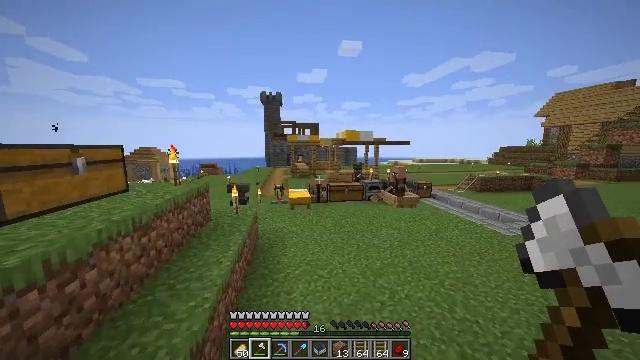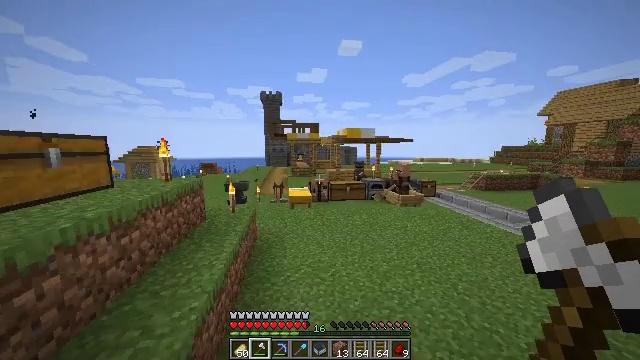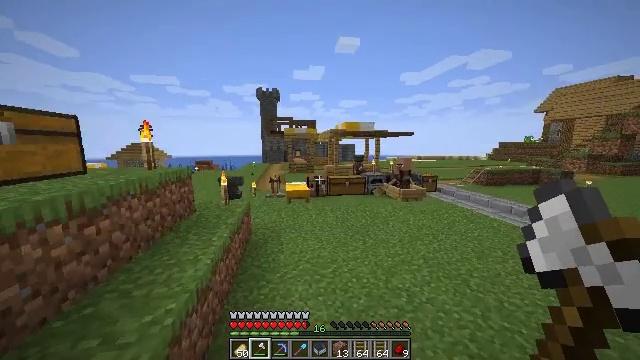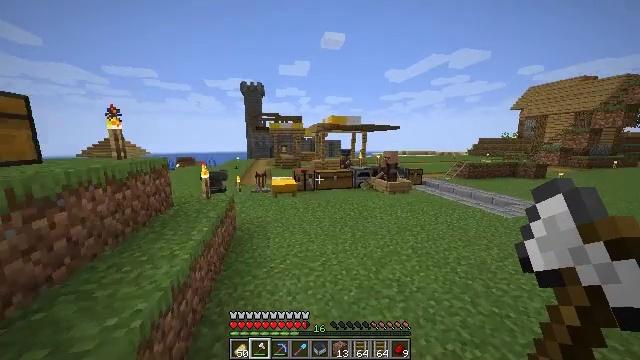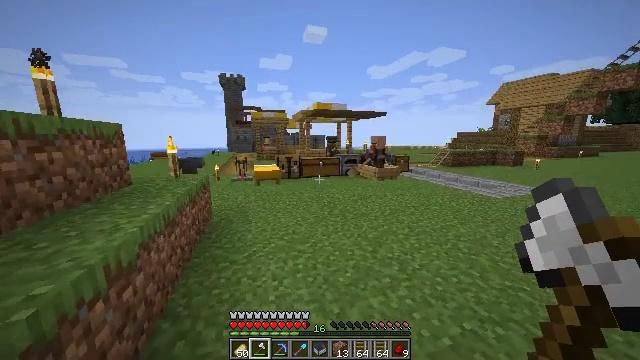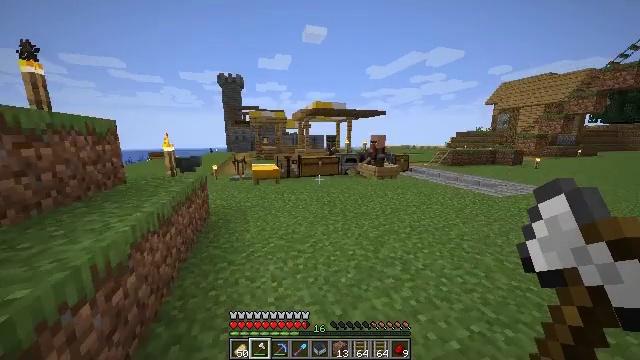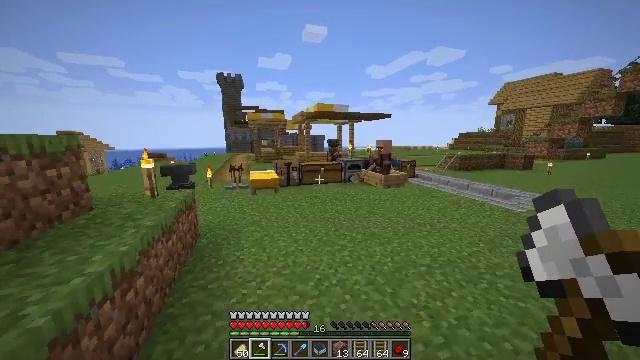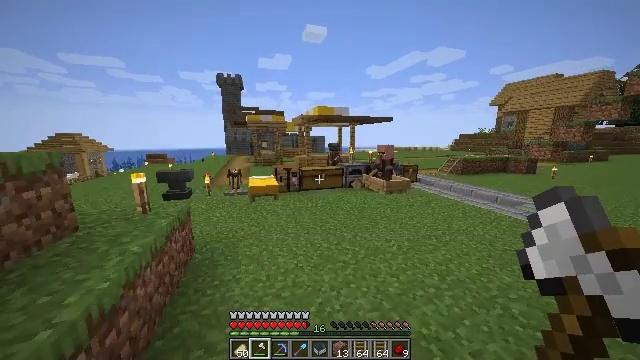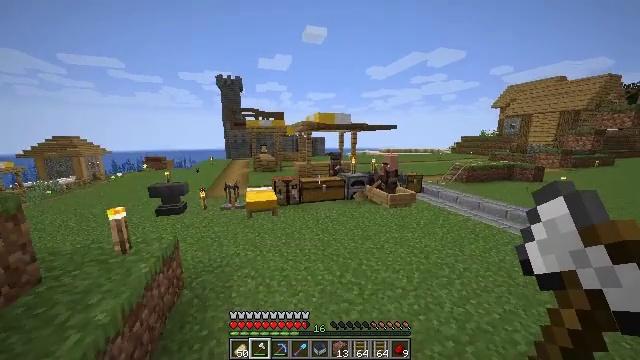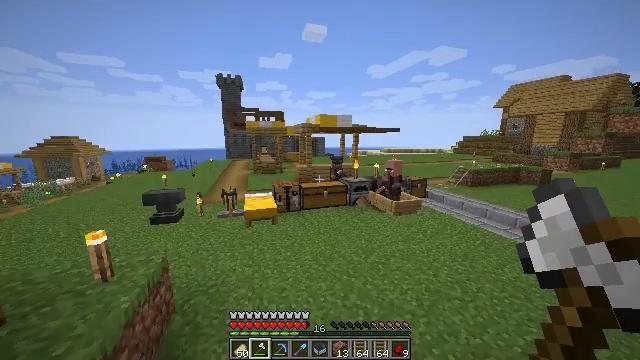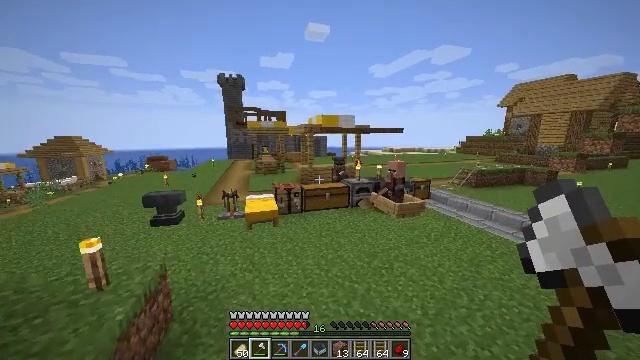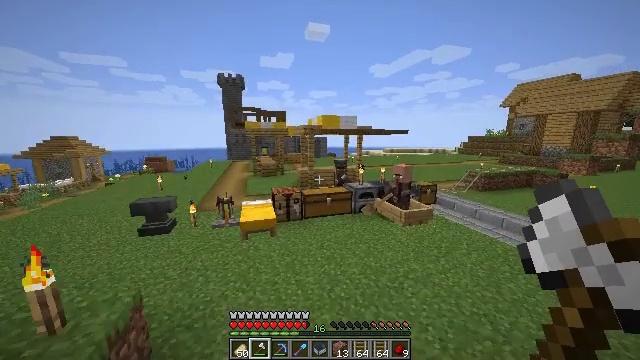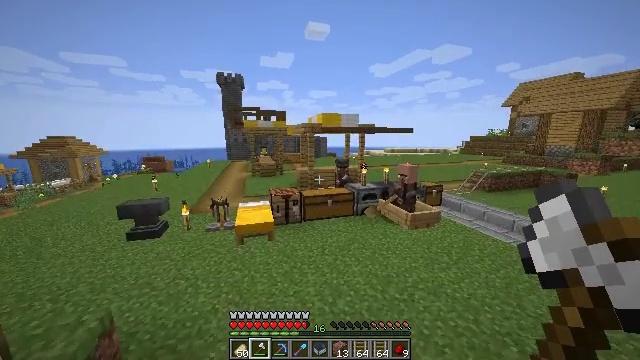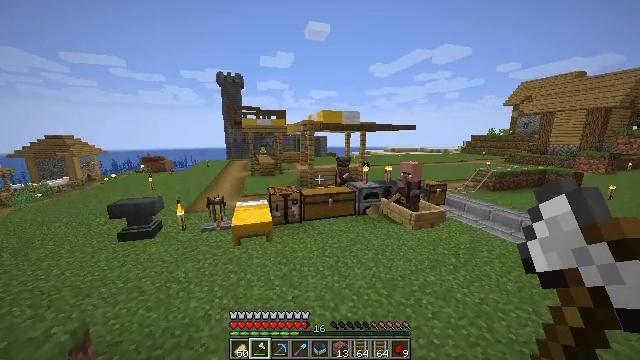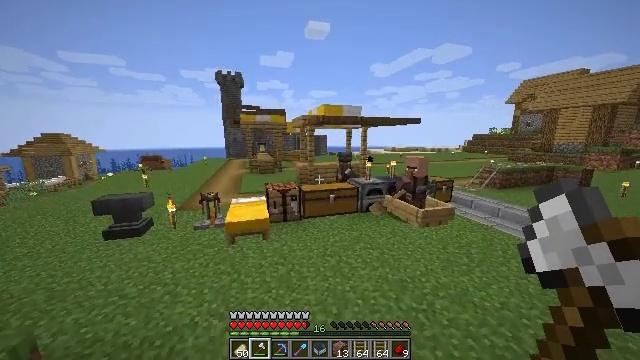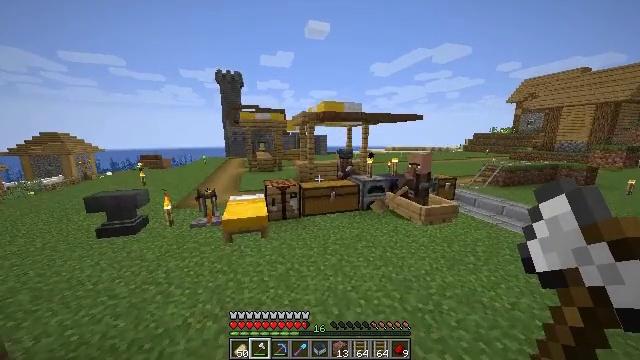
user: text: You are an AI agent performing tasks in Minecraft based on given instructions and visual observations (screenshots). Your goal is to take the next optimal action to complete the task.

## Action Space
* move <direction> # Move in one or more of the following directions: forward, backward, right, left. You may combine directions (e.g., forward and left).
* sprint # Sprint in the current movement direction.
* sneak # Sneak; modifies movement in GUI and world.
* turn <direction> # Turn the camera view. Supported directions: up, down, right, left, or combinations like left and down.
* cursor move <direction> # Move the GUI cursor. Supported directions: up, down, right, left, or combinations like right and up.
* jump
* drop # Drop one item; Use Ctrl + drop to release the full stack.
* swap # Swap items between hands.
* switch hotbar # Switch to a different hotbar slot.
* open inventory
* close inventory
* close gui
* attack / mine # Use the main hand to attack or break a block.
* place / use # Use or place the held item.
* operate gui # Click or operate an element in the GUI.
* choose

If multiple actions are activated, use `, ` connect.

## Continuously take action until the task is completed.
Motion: motion action
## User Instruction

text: Make a rabbit stew using the crafting table.
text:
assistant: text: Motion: move forward, jump
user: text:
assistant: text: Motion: move forward, jump
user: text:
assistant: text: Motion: move forward, turn right, jump
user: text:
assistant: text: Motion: move forward, sprint, turn right, jump
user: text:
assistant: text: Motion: move forward, sprint, jump
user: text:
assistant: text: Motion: move forward, sprint, jump
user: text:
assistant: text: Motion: move forward, sprint, jump
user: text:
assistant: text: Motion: move forward, jump
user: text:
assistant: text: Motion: move forward, jump
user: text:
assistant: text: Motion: move forward, jump
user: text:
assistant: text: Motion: move forward, jump
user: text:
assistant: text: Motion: move forward, jump
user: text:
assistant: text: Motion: move forward, jump
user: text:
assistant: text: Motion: move forward
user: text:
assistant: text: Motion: move forward
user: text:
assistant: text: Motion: move forward
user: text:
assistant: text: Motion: move forward
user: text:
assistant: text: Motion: move forward
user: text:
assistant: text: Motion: move forward, turn left and down
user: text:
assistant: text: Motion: move forward, turn left
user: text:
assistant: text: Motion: move forward, turn left and up
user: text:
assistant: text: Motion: move forward, turn left and up
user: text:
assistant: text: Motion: move forward, turn left
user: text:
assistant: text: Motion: move forward, turn left
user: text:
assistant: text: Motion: move forward, sprint, turn left
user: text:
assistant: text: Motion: move forward, sprint
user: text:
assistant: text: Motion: move forward, sprint
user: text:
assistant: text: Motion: move forward, sprint, jump
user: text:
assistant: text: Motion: move forward, jump
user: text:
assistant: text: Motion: move forward, jump